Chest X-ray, AP view. Patient: 66 years old, sex F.
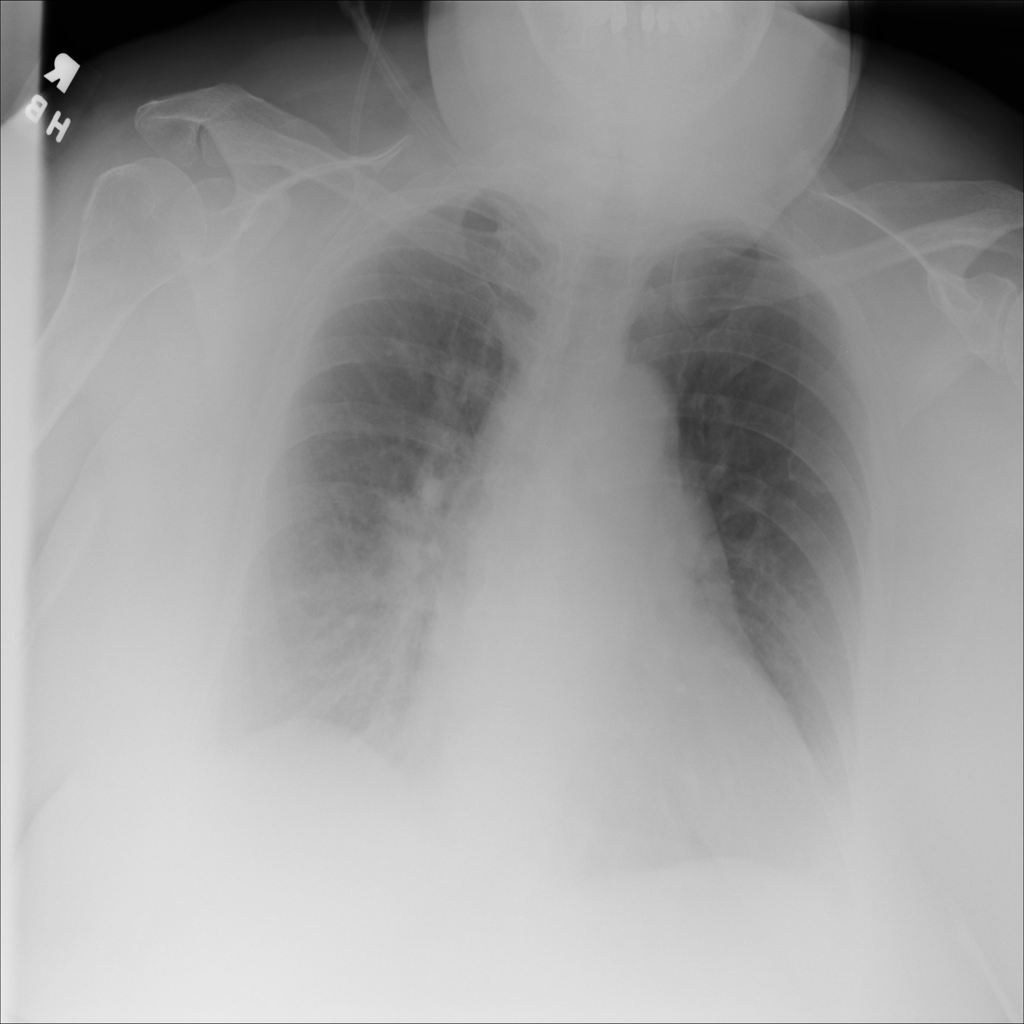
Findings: No Finding